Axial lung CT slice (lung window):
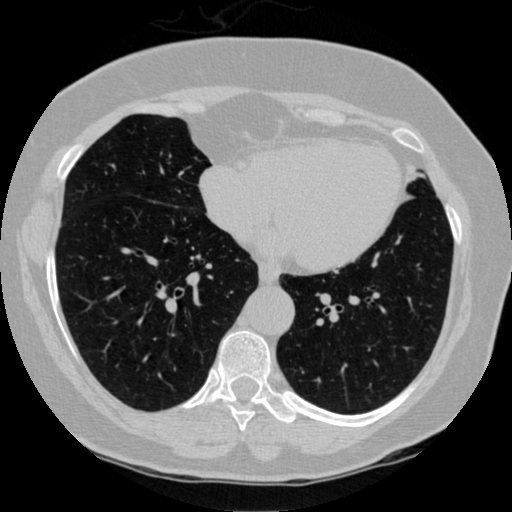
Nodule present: no